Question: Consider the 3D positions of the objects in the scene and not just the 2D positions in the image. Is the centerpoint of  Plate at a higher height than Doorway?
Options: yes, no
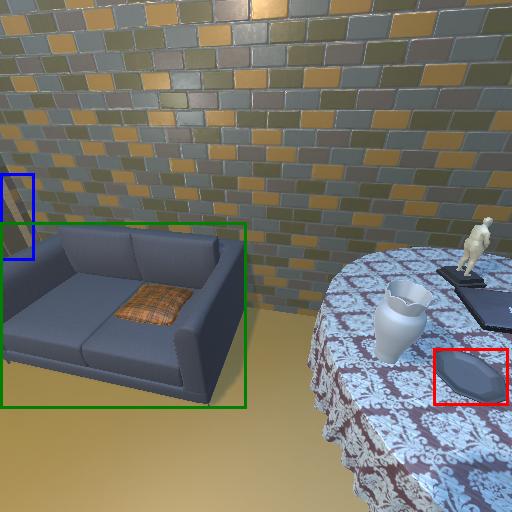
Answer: yes